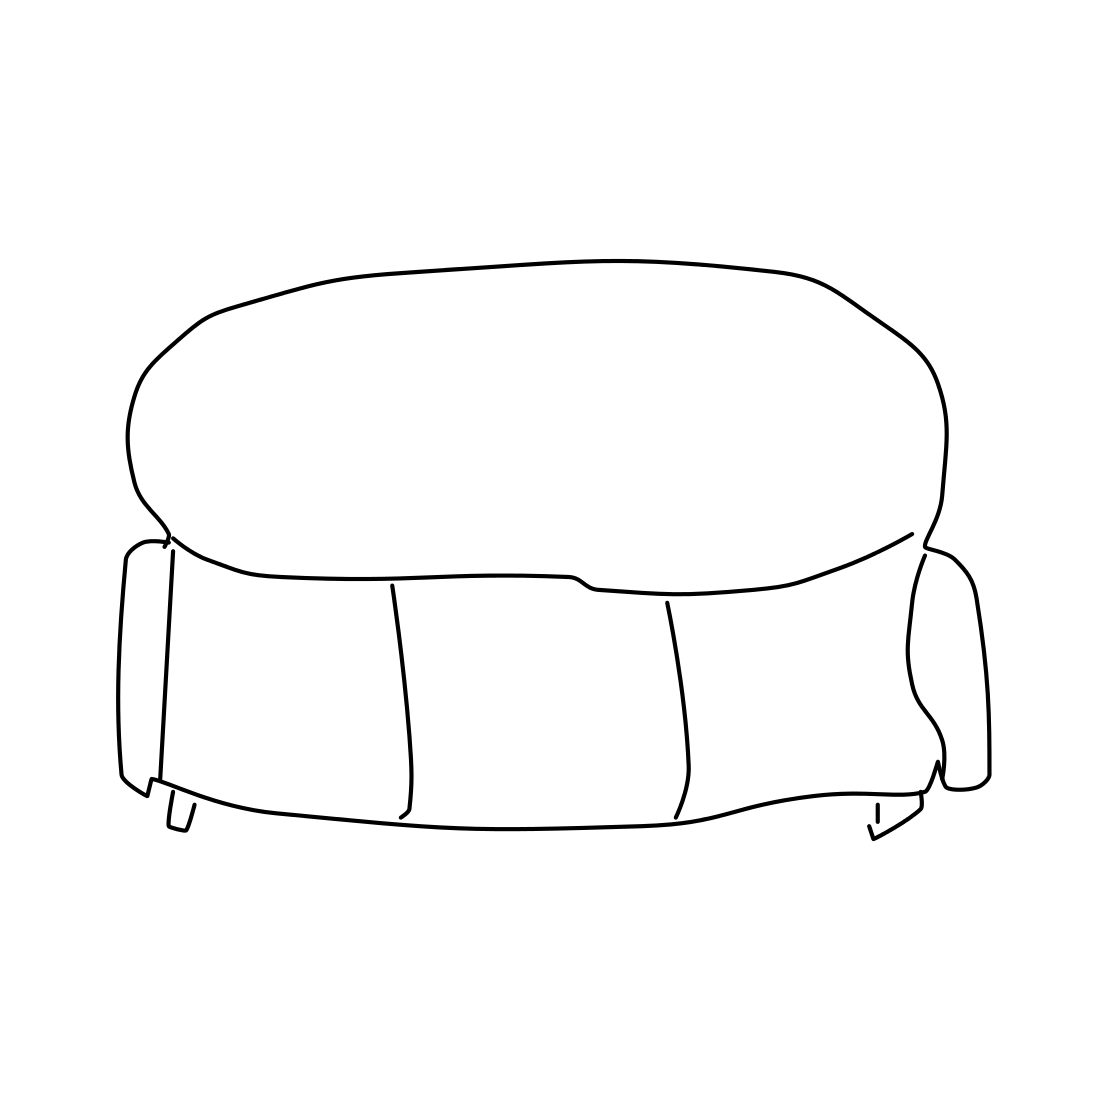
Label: couch